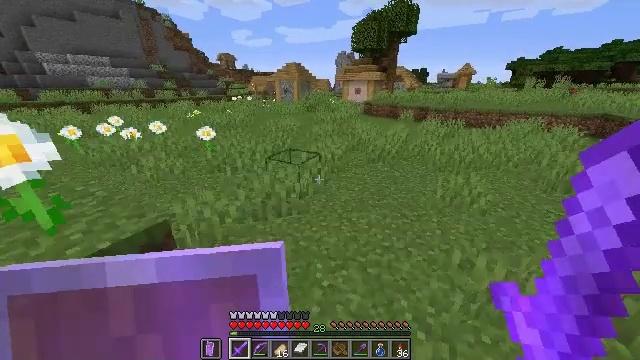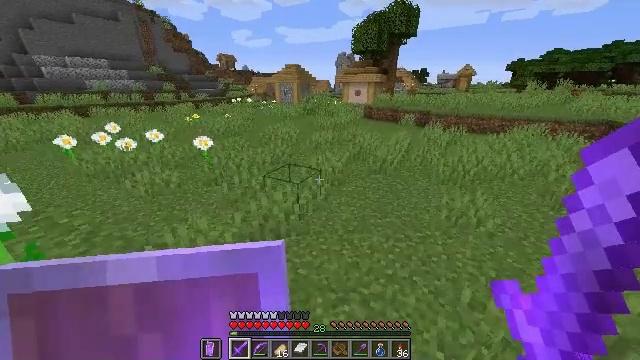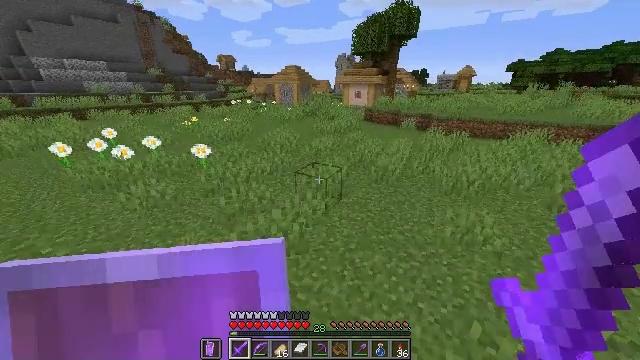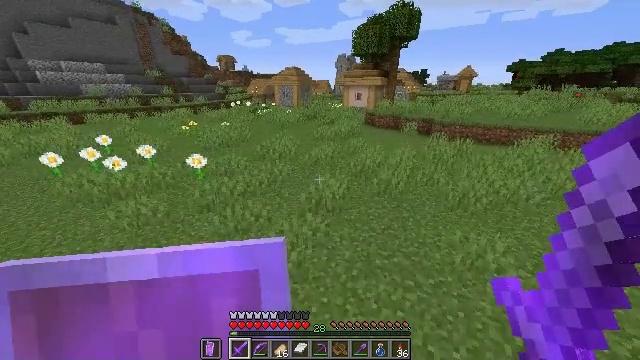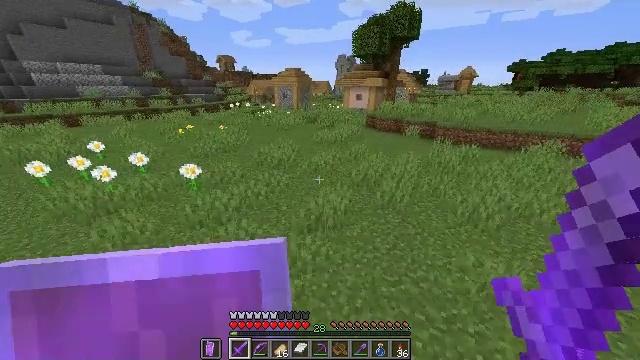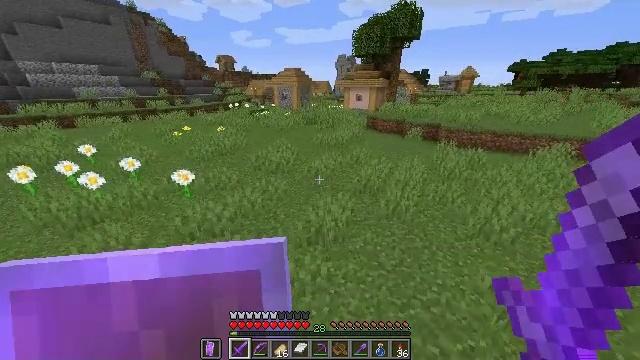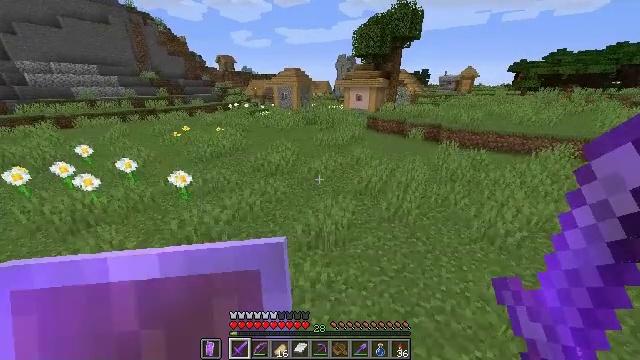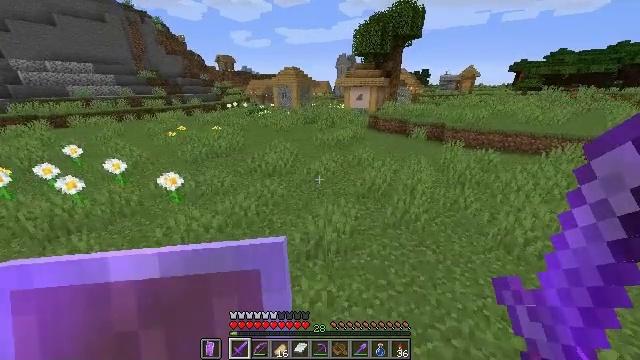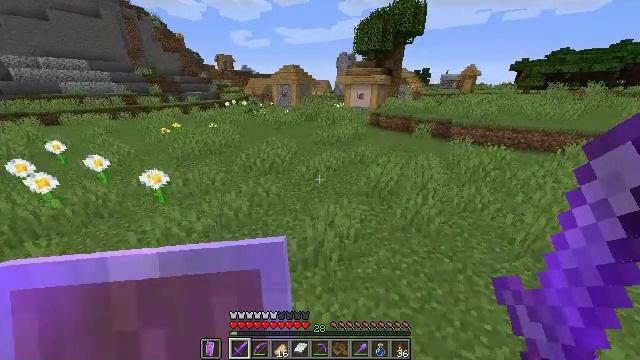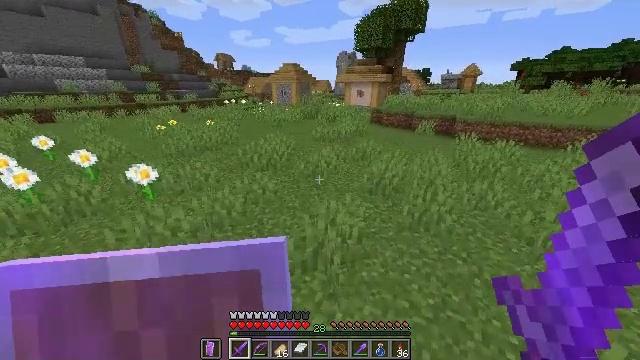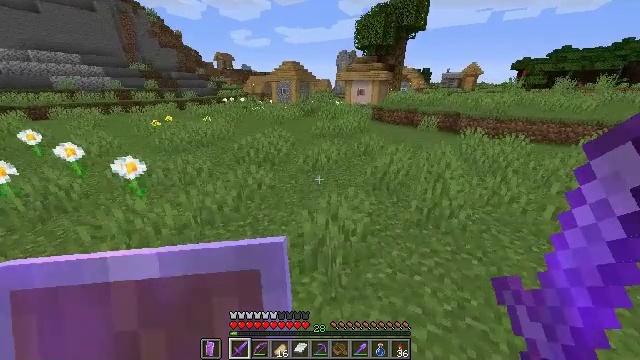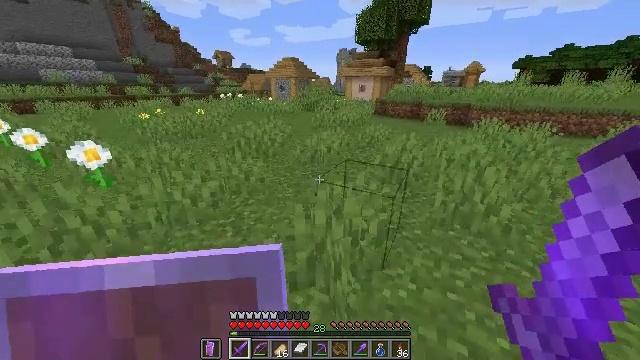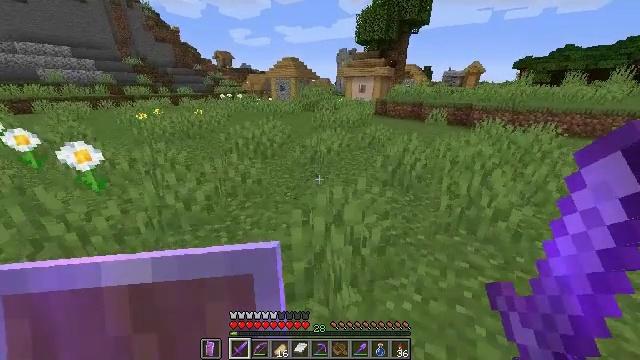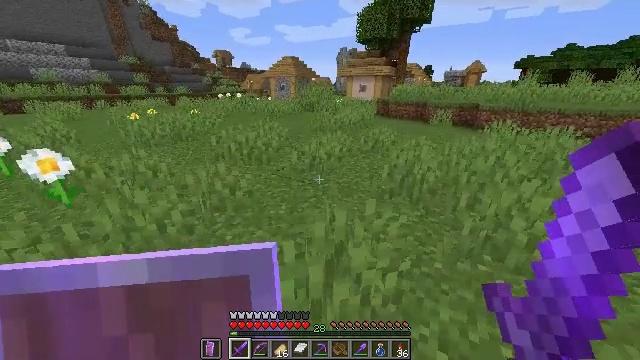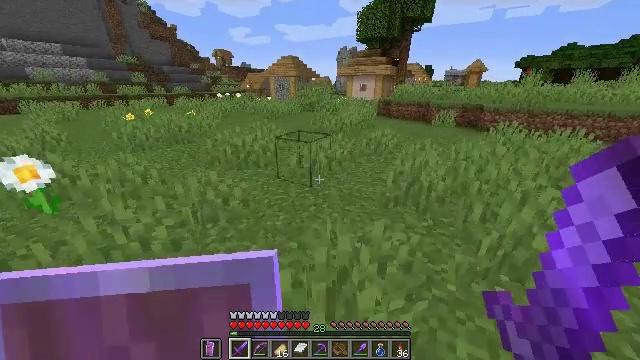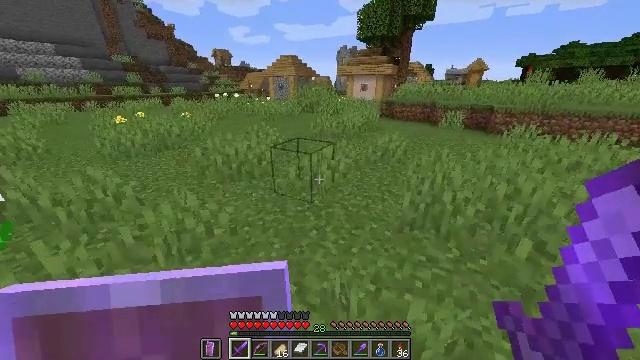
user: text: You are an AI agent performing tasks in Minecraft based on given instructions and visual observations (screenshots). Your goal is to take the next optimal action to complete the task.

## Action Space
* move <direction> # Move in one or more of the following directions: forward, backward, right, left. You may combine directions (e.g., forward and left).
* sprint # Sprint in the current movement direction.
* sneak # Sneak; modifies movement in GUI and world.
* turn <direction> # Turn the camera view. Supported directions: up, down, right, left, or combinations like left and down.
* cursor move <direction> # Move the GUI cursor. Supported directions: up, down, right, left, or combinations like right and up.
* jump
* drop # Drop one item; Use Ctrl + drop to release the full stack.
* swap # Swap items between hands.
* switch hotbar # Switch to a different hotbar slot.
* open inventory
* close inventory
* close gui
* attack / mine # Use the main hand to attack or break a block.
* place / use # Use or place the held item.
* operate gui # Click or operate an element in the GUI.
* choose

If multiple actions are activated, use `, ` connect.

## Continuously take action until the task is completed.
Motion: motion action
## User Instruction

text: Trim the tree by mining oak leaves.
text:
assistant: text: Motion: move forward, sprint, jump
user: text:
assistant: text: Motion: move forward, sprint, jump
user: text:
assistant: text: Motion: move forward, sprint, jump
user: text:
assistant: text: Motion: move forward, sprint, jump
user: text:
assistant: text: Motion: move forward, sprint, jump
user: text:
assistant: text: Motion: move forward, sprint, jump
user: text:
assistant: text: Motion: move forward, sprint
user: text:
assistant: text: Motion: move forward, sprint
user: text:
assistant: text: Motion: move forward, sprint
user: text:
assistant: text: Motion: move forward, sprint
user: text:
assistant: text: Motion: move forward, sprint
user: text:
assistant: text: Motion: move forward, sprint
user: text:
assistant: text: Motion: move forward, sprint
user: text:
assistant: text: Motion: move forward, sprint
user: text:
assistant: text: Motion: move forward, sprint
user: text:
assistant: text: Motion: move forward, sprint
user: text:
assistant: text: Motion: move forward, sprint, jump
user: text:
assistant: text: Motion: move forward, sprint, jump
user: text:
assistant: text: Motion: move forward, sprint, jump
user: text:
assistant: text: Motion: move forward and move right, sprint, jump
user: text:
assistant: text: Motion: move forward and move right, sprint, jump
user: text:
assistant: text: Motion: move forward and move right, sprint
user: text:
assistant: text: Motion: move forward and move right, sprint, turn right
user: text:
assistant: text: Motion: move forward and move right, sprint, turn right
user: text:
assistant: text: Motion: move forward and move right, sprint, turn right
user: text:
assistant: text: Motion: move forward, sprint
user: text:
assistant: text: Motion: move forward, sprint
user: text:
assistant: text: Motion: move forward, sprint
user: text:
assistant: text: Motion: move forward, sprint
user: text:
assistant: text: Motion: move forward, sprint